Interaction volume radius: 10 \u00c5
Interaction volume height: 10 \u00c5
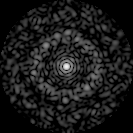
Disorder parameter: 0.8822